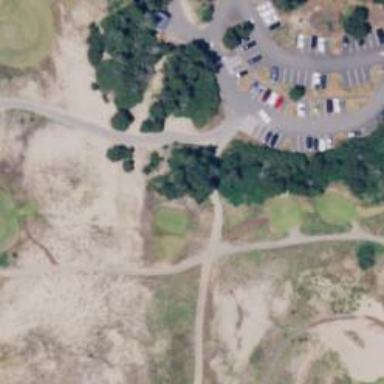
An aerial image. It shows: Pathway for golfing.